Interaction volume radius: 5 \u00c5
Interaction volume height: 45 \u00c5
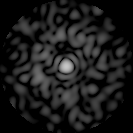
Disorder parameter: 0.845